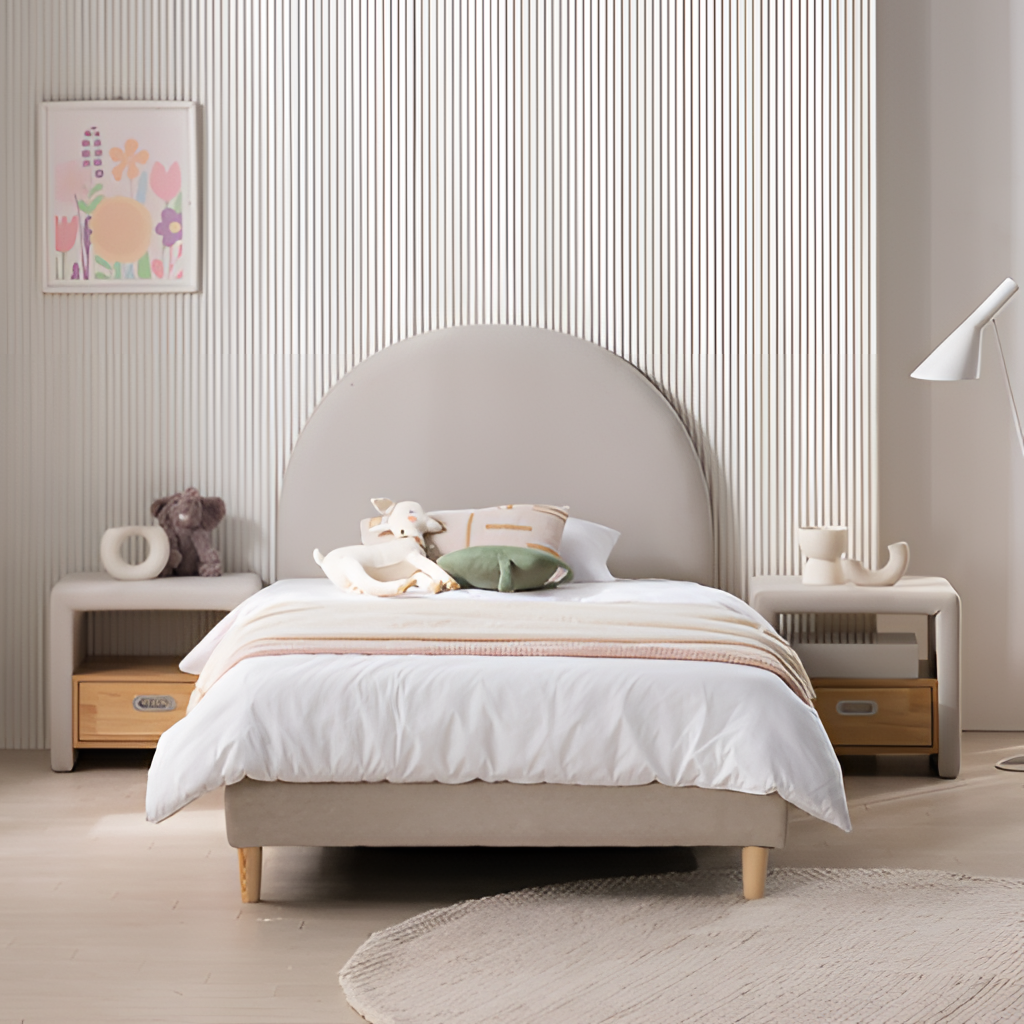
bedroom, fabric bed, cream panel wallpaper, with vertical striped pattern, wood flooring, with plank pattern, modern